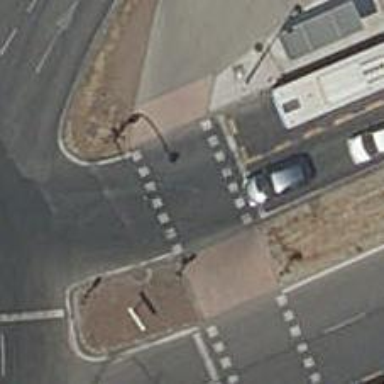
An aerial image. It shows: Crossing with traffic signals.